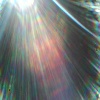
Label: sunburn